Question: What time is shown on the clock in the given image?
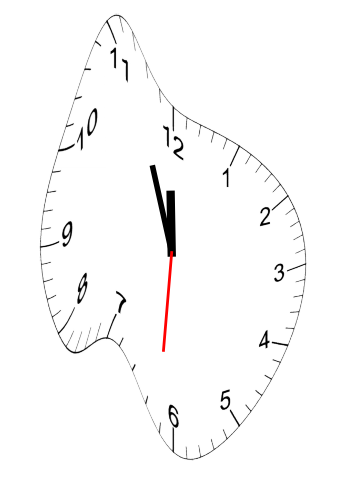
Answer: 11:56:31